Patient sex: F
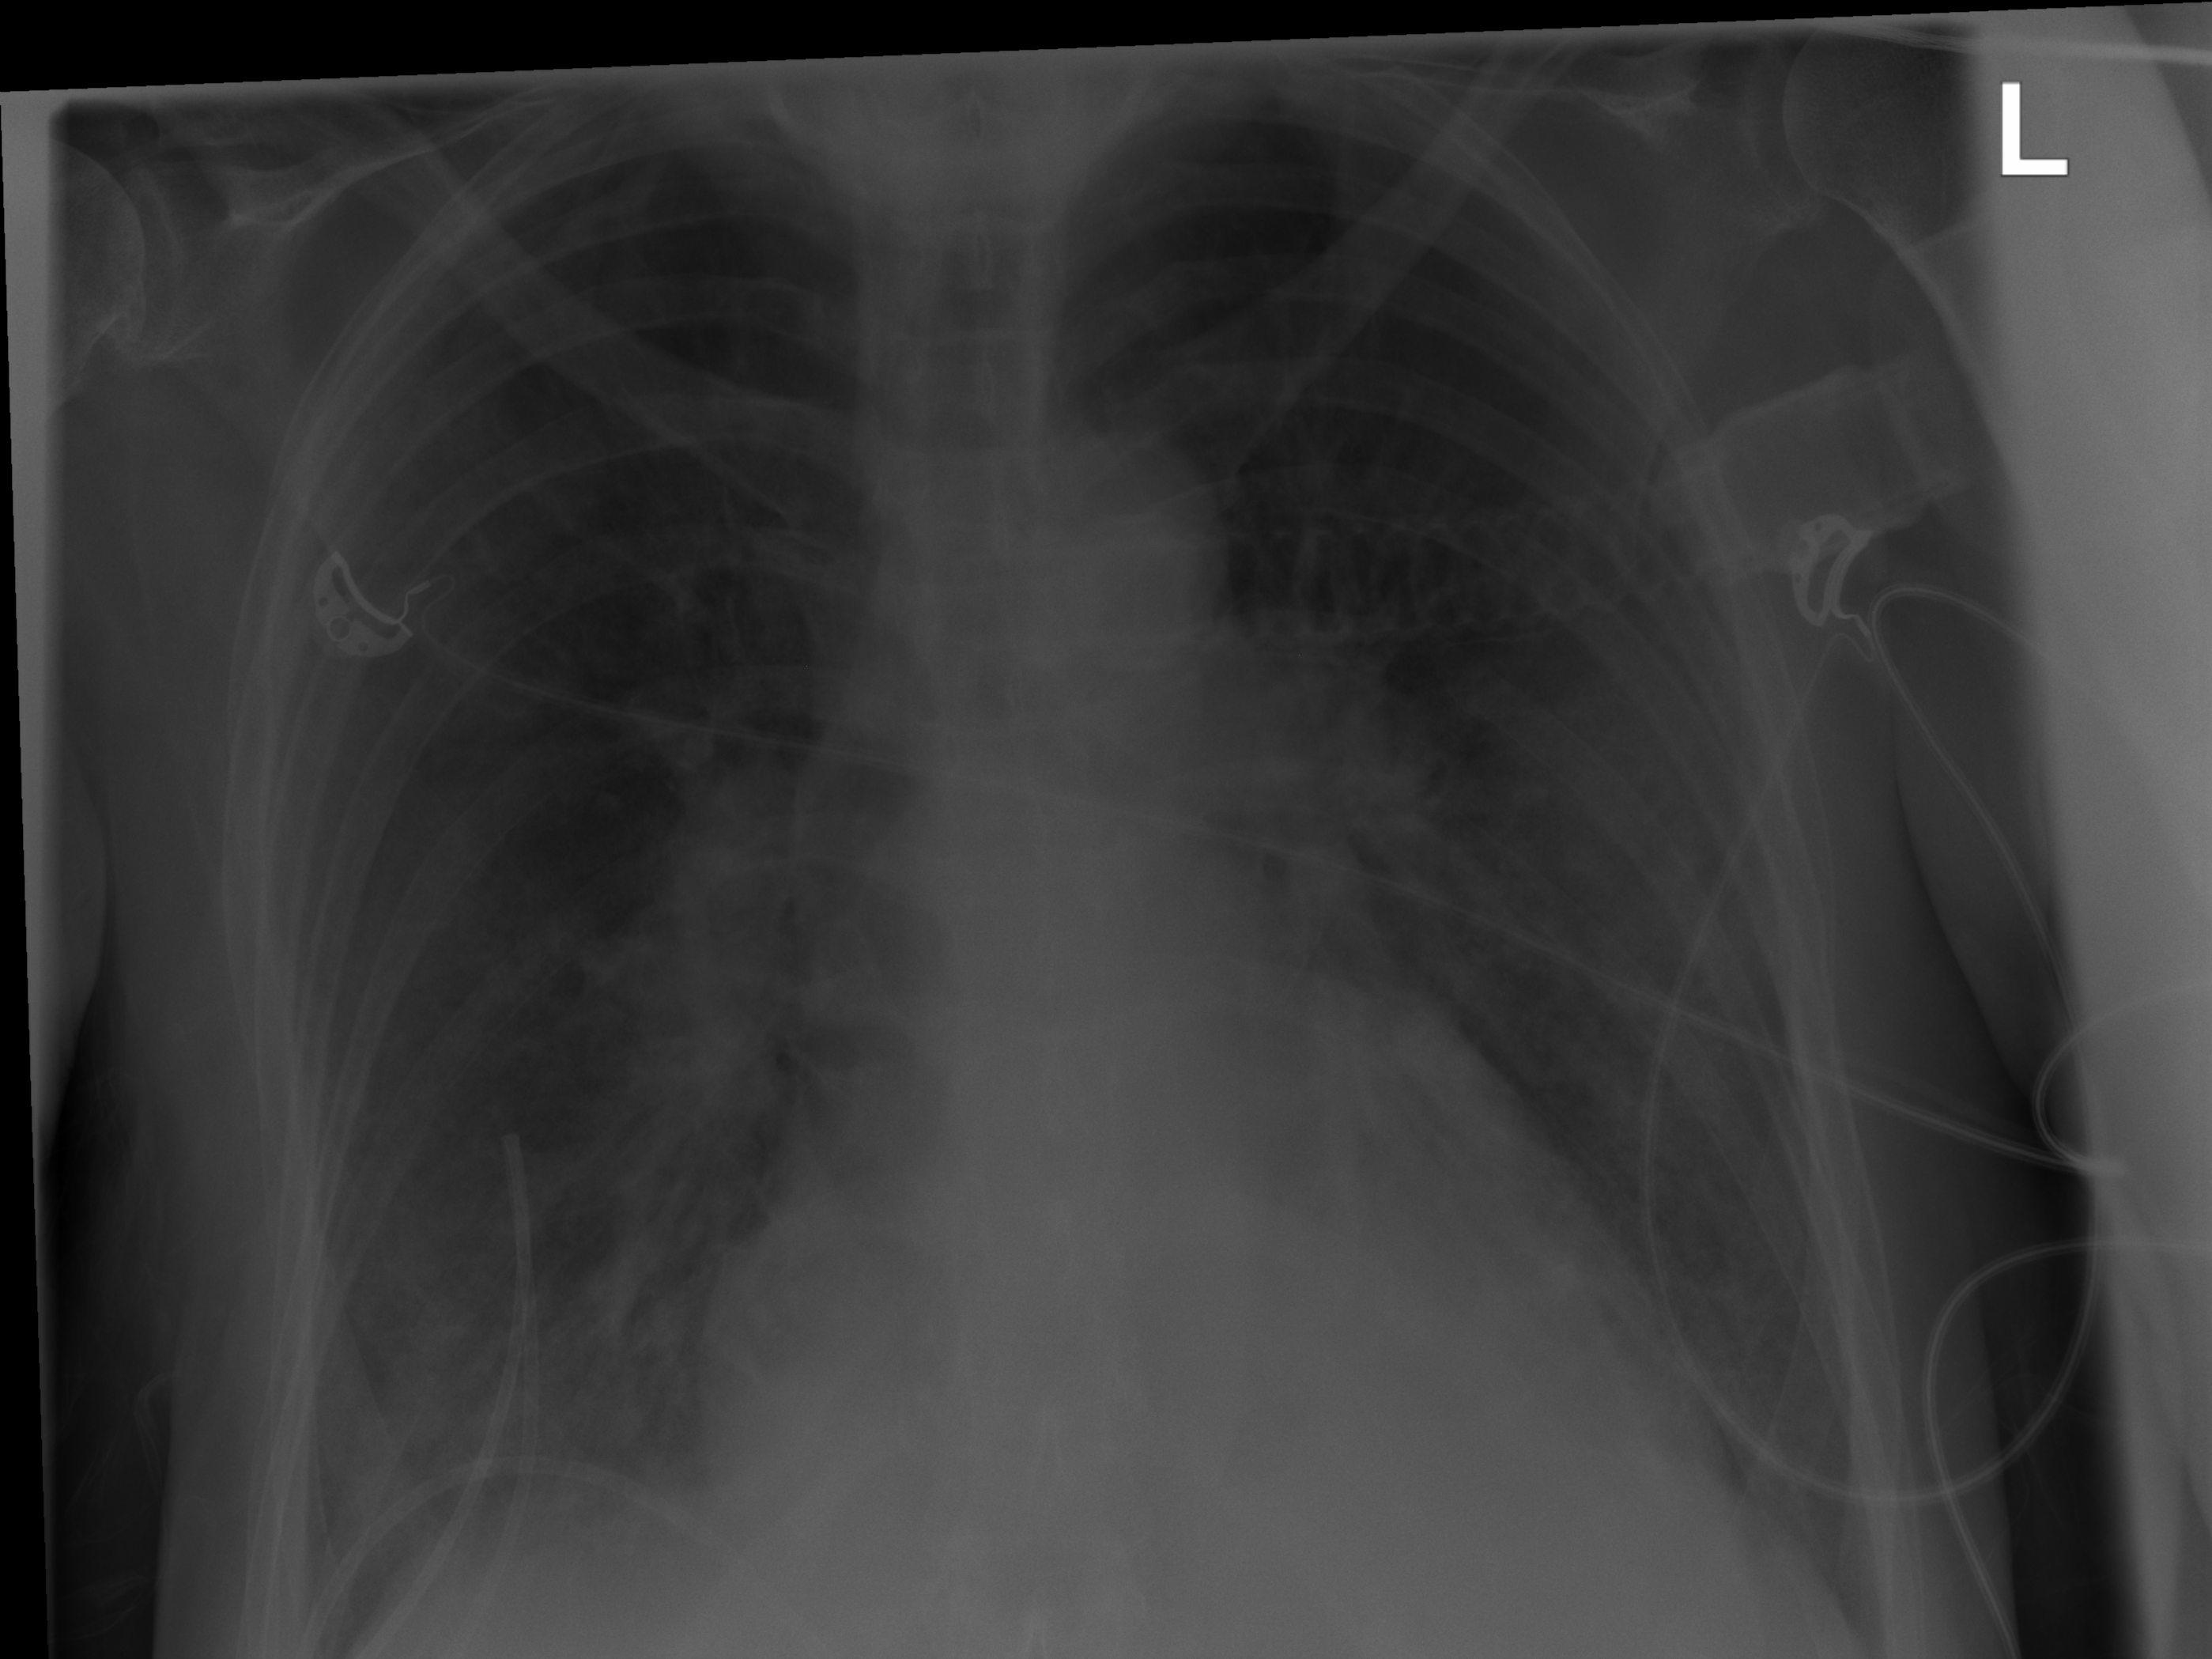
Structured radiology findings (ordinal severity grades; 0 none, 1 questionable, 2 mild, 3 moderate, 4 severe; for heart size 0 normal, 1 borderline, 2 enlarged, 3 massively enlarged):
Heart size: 2
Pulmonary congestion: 2
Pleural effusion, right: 2
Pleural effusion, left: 2
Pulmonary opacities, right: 1
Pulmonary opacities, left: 1
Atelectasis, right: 2
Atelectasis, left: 2